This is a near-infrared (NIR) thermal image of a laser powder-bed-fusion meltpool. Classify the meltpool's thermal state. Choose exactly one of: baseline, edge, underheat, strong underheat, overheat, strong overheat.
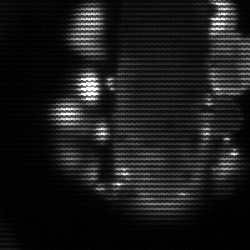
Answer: strong underheat